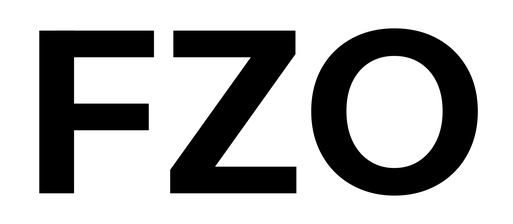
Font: InstrumentSans_Bold